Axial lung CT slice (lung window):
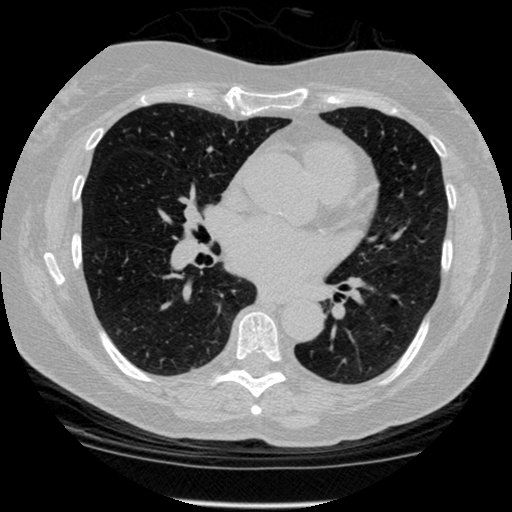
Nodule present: no